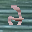
Label: 2